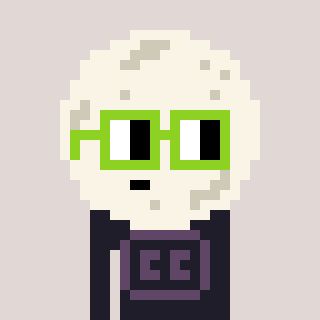
a pixel art character with square light green glasses, a moon-shaped head and a grayscale-colored body on a warm background